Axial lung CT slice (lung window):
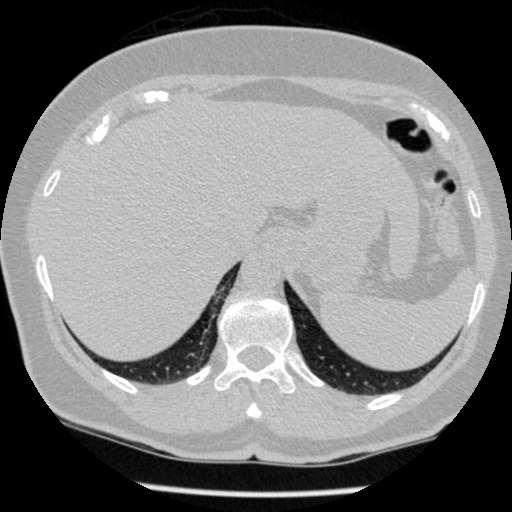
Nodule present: no